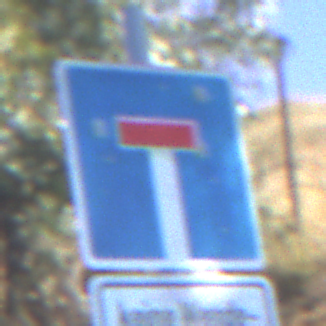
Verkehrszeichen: Sackgasse
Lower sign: HinweisGeaenderteVorfahrtVerkehrsfuehrungVerkehrsregelung3
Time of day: MorningAfternoon
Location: Outdoor (Nature)
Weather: Clear
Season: NotSpecified
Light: Natural